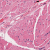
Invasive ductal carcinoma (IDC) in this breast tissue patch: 0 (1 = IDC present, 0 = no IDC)